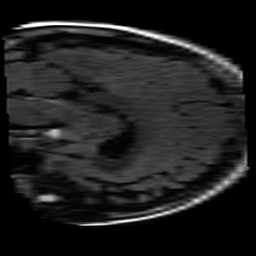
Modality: FLAIR
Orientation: sagittal
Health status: ill
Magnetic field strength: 3 T